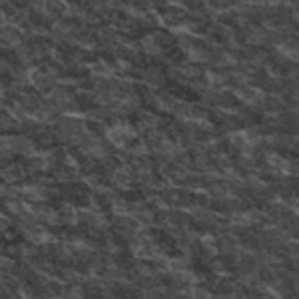
Label: frost